Chest X-ray. View position: AP
Patient age: 35
Patient sex: M
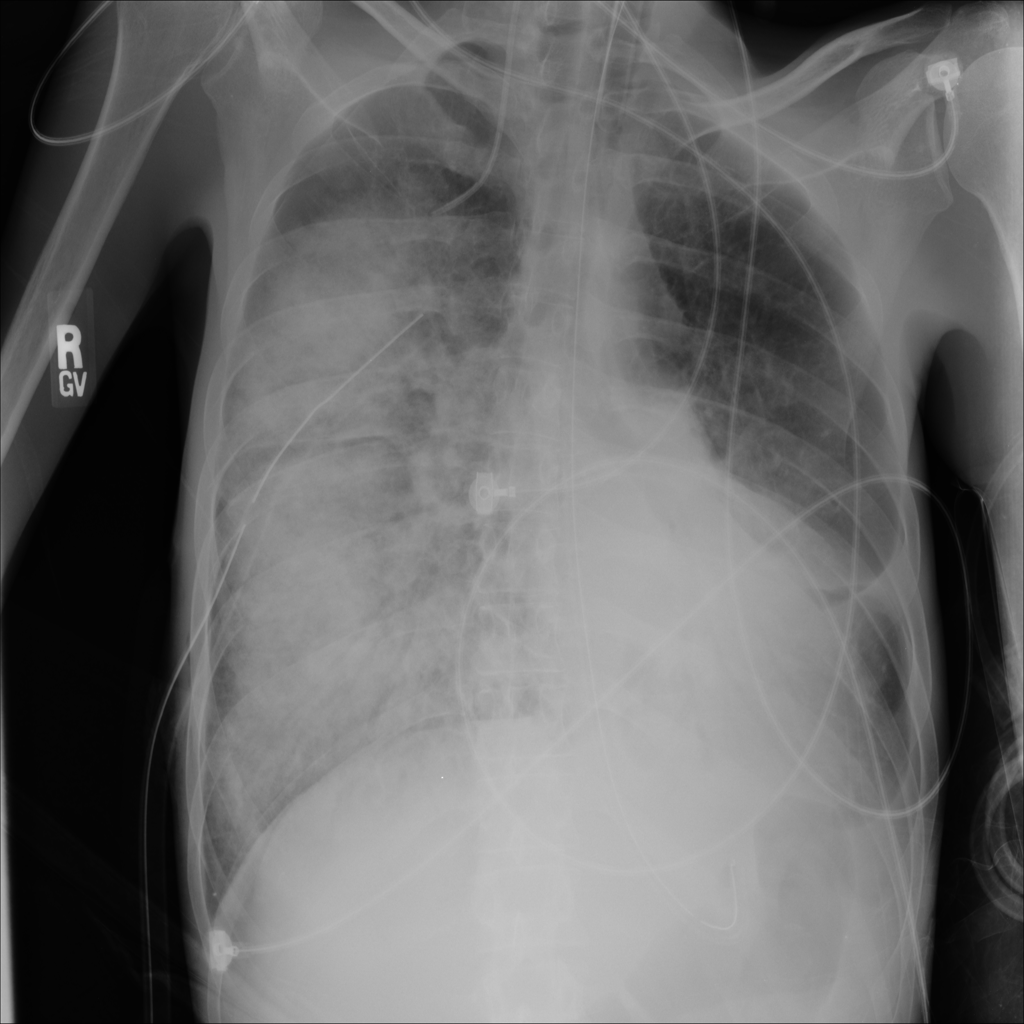
Finding: Pneumothorax